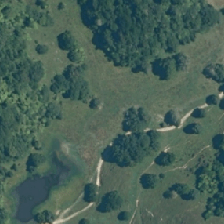
Land cover: lake_pond